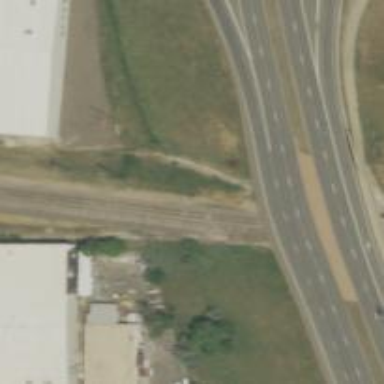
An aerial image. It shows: Rail spur service.